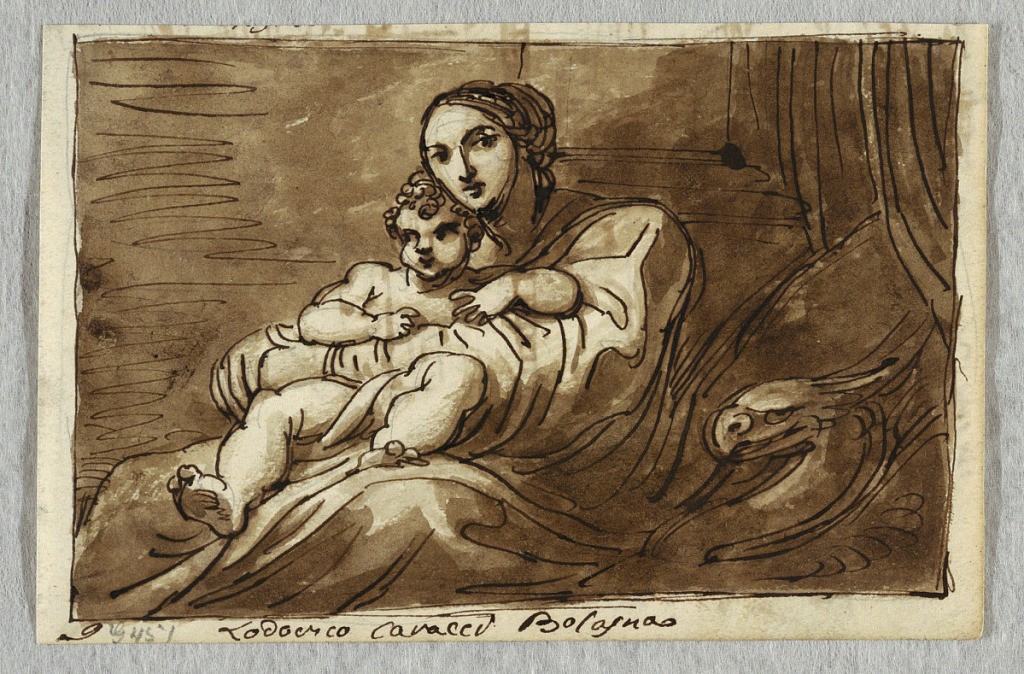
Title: Madonna and Child, Study after Lodovico Carracci
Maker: Felice Giani, Italian, 1758–1823
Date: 1815
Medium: Pen and brown ink, brush and brown wash over traces of black chalk on white laid paper
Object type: Sketchbook folio
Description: Seated Madonna with Child on her lap; suggestion of column and base and draperies in the background.